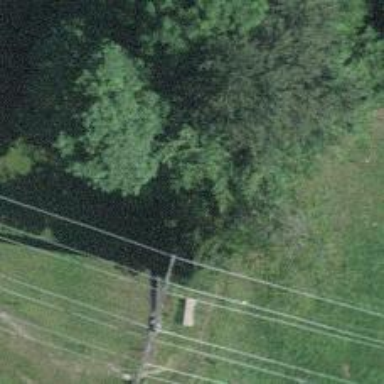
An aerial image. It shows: Power line is depicted.